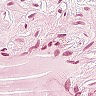
Metastatic tissue present: no